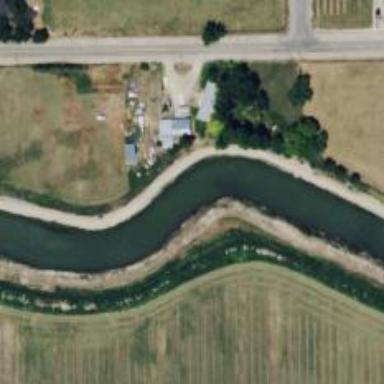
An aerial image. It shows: Canal.